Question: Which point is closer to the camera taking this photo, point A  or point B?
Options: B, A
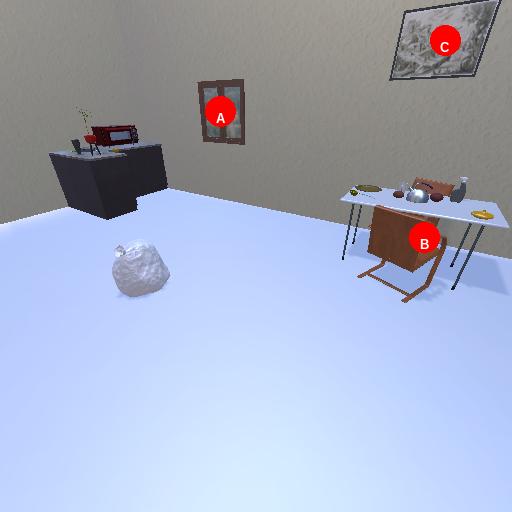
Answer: B